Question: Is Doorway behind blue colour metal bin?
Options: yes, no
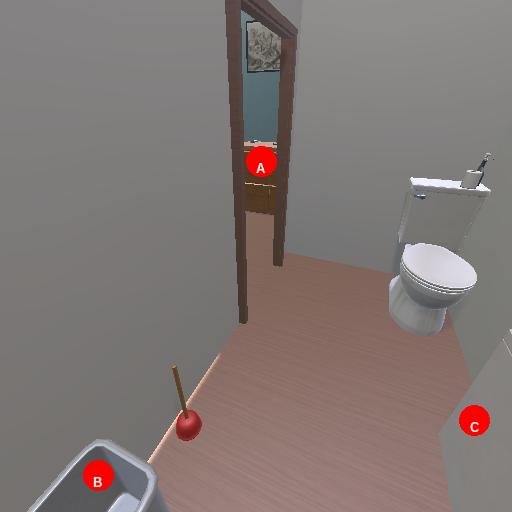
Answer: yes